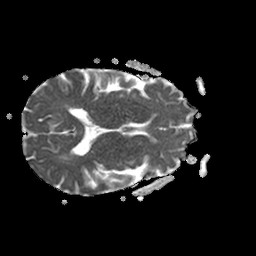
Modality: ADC
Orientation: axial
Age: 64
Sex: male
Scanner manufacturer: philips
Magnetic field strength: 1.5 T
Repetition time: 3.509 s
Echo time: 0.07039 s